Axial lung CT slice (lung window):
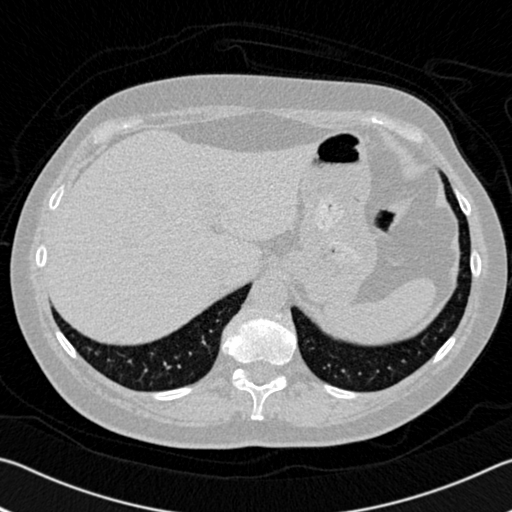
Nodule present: no